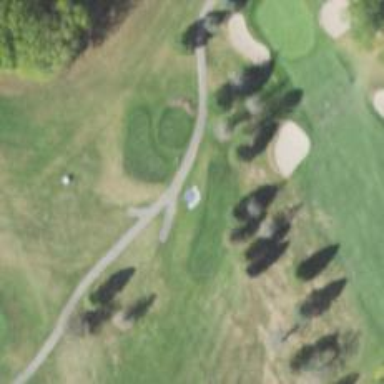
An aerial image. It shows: Golf cartpath service road with grade1 asphalt surface.